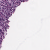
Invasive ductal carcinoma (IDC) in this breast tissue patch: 1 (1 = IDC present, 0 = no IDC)